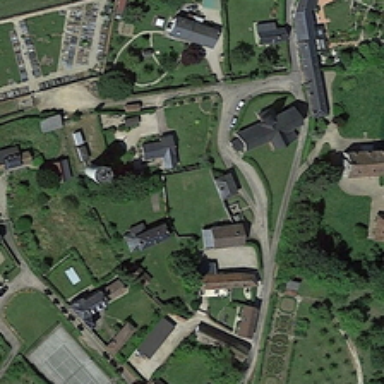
Many buildings and many green trees are in a medium residential area .